Question: My project has a datepicker which has buttons to go previous/next months.
it looks like this:

but when i click the buttons on right and left corner of the control, it suddenly disappears.
jquery function:
'''
$( "#departDate" ).datepicker({
showOtherMonths: true,
//inline:true,
dateFormat: 'dd-mm-yy',
numberOfMonths: 2,
selectOtherMonths: true,
minDate: 0,
onClose: function (selectedDate) {
$("#arriveDate").datepicker("option", "minDate", selectedDate);
if (!single && $("#arriveDate").val()=="")
$("#arriveDate").focus();
}
});
'''
i tried to comment out 'onClose:' and 'minDate' but none of these fixed problem.
When i remove blur function on this datepicker, it stops disappearing. But i need to make it disappear when click anywhere out of this tool.
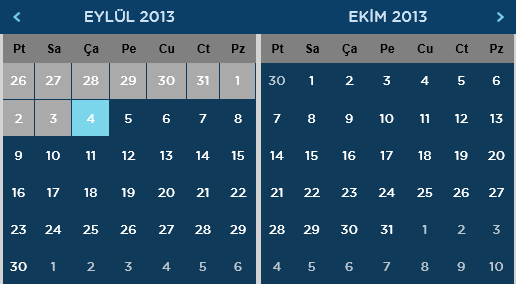
Answer: you should add a click event an check for all elements in your datepicker. this might be useful for you:
'''
$(document).on("click", function (e) {
var elem = $(e.target);
if (!elem.hasClass("hasDatepicker") &&
!elem.hasClass("ui-datepicker") &&
!elem.hasClass("ui-icon") &&
!elem.hasClass("ui-datepicker-next") &&
!elem.hasClass("ui-datepicker-prev") &&
!$(elem).parents(".ui-datepicker").length) {
$('#departDate').datepicker('hide');
}
'''